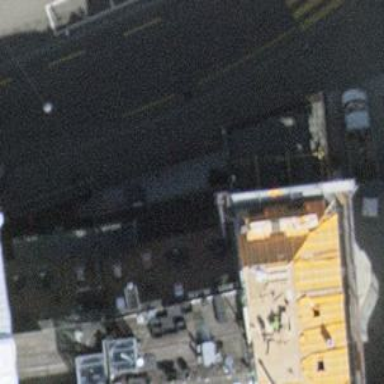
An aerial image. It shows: Fast food establishment.